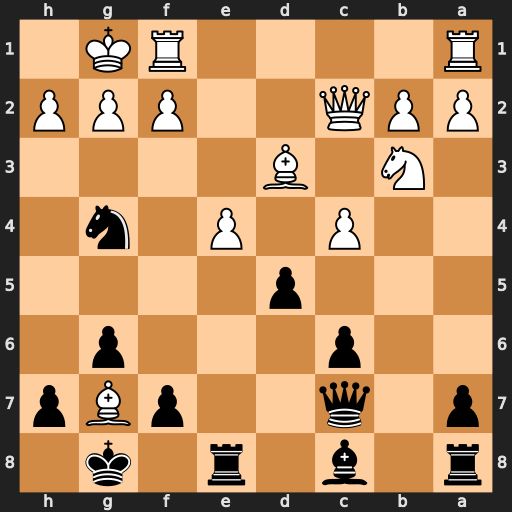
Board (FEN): r1b1r1k1/p1q2pBp/2p3p1/3p4/2P1P1n1/1N1B4/PPQ2PPP/R4RK1
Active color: b
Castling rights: -
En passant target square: -
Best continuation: Qxh2#